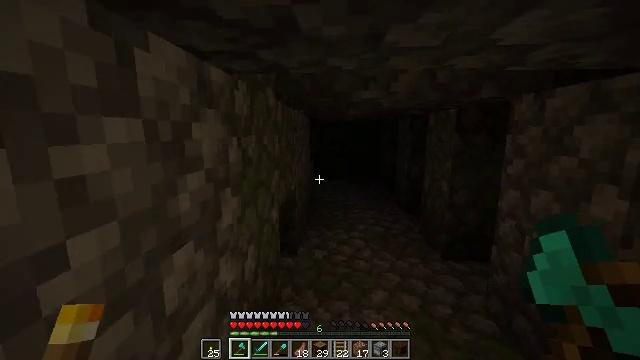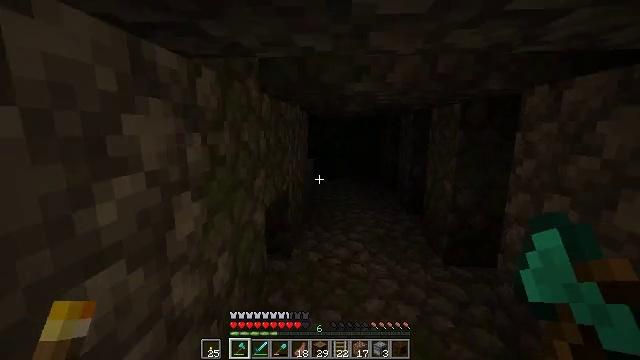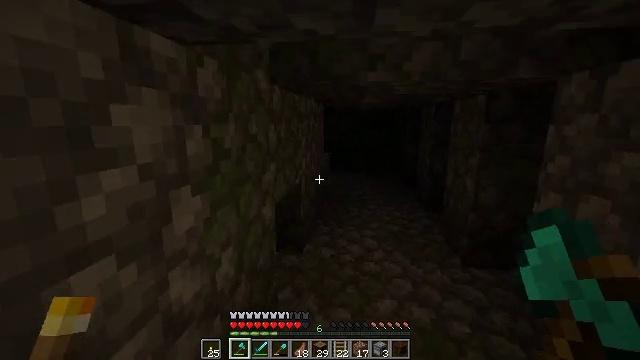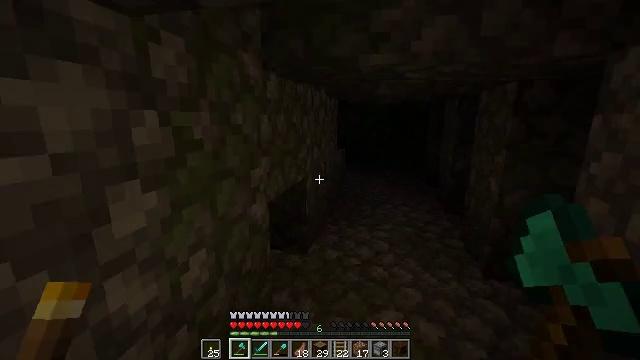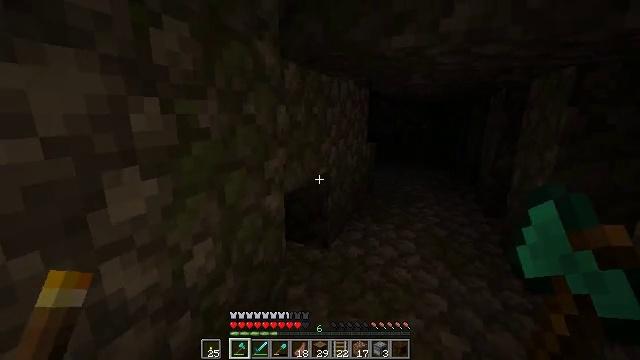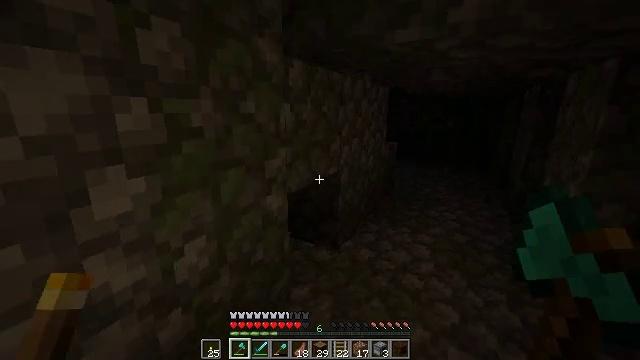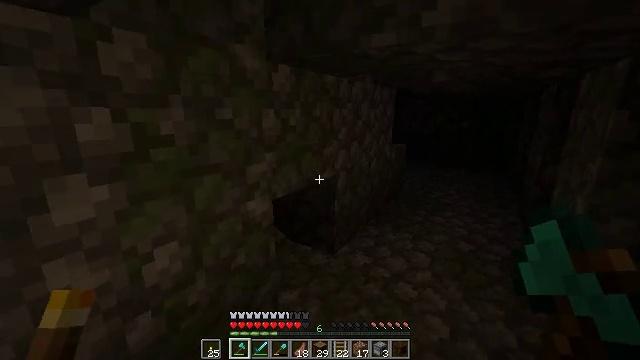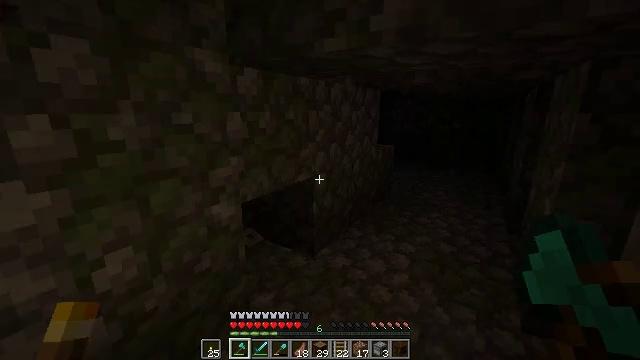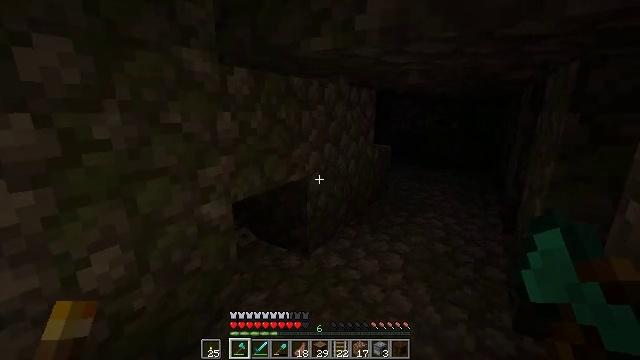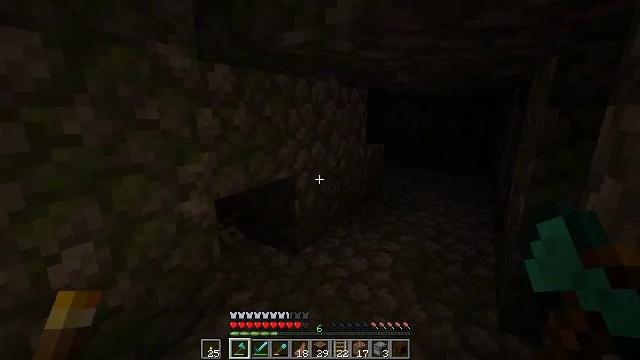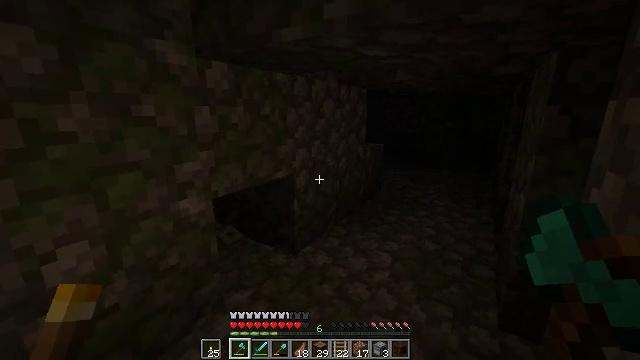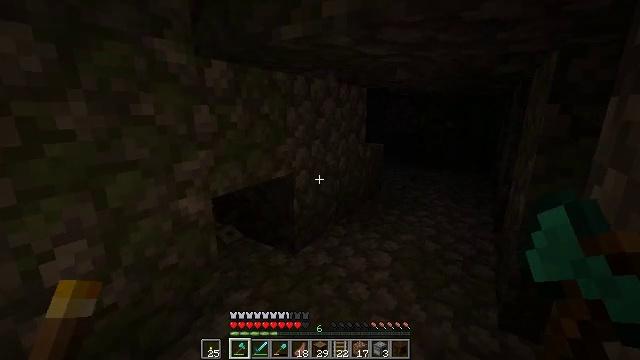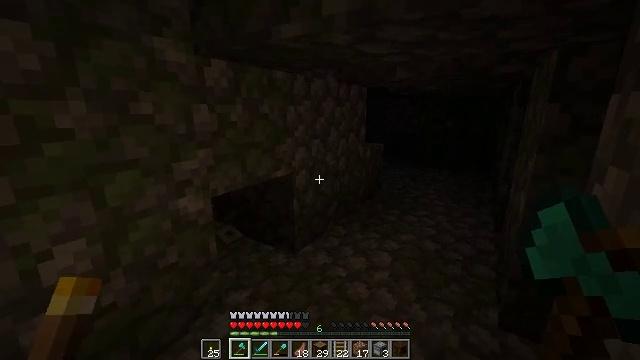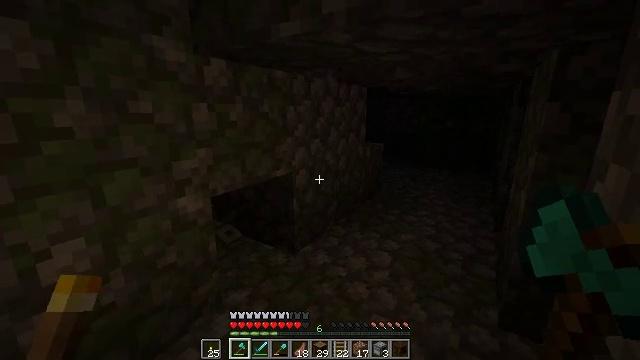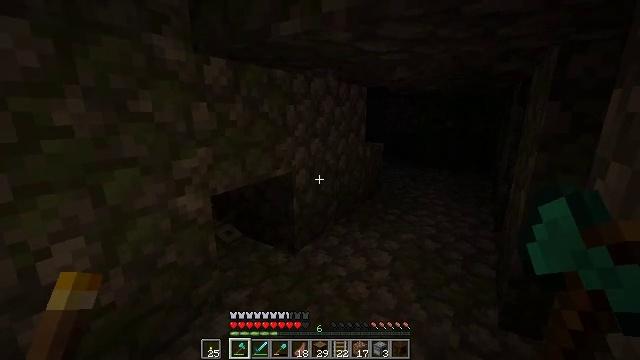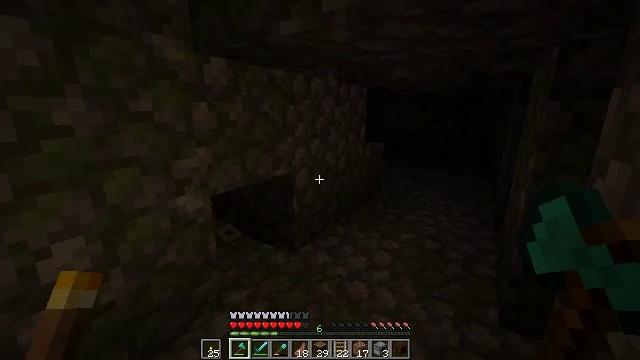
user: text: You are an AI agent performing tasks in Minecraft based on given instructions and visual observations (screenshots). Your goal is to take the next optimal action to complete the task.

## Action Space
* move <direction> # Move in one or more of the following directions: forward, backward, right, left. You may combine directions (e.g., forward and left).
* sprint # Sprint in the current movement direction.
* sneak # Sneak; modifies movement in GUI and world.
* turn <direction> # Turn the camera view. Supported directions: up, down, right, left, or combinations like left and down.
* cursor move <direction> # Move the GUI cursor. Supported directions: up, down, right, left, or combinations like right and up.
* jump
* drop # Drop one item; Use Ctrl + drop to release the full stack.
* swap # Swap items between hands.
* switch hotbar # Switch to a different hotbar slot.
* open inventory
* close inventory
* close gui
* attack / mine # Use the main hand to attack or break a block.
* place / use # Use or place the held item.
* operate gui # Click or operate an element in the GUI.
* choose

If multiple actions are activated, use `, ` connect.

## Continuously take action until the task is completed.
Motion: motion action
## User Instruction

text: Destroy the tripwire hook.
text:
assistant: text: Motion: move forward and move right, turn left
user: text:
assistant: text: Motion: move forward and move right, turn left and down
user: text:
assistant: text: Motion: move forward and move right, turn left and down
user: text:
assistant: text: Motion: move right, turn left and down
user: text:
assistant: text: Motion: move right, turn left
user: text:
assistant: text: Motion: move right, turn left
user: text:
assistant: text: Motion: move right
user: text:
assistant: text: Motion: no_op
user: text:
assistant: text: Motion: no_op
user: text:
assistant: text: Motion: no_op
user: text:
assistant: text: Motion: no_op
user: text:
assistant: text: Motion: no_op
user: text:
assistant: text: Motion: no_op
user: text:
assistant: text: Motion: no_op
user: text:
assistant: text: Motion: no_op
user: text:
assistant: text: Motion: no_op
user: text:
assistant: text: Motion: no_op
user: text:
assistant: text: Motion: no_op
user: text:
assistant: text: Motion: no_op
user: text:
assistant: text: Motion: no_op
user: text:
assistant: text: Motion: no_op
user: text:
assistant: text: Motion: turn left and down
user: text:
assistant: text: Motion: turn left and down
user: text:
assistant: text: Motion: turn left and down
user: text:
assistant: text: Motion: no_op
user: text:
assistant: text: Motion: no_op
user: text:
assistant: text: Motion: no_op
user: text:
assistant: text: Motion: no_op
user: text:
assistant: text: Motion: no_op
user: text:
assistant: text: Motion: no_op